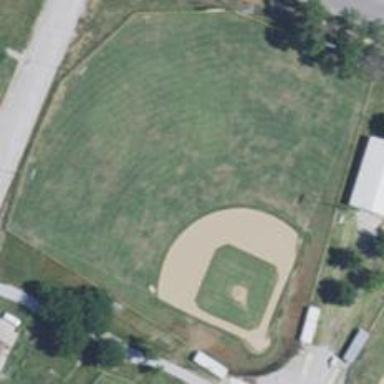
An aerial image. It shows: Baseball pitch for leisure land.